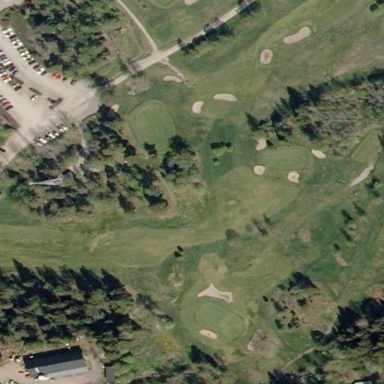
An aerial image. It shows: Grassy area designated as golf fairway.